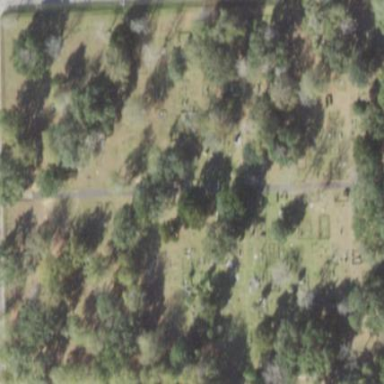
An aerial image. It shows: Cemetery.